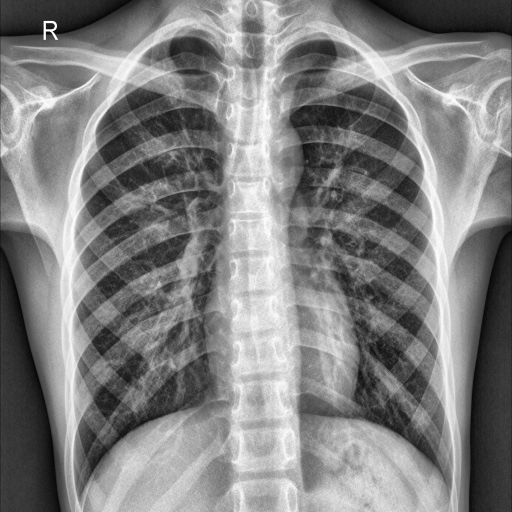
Finding: NORMAL